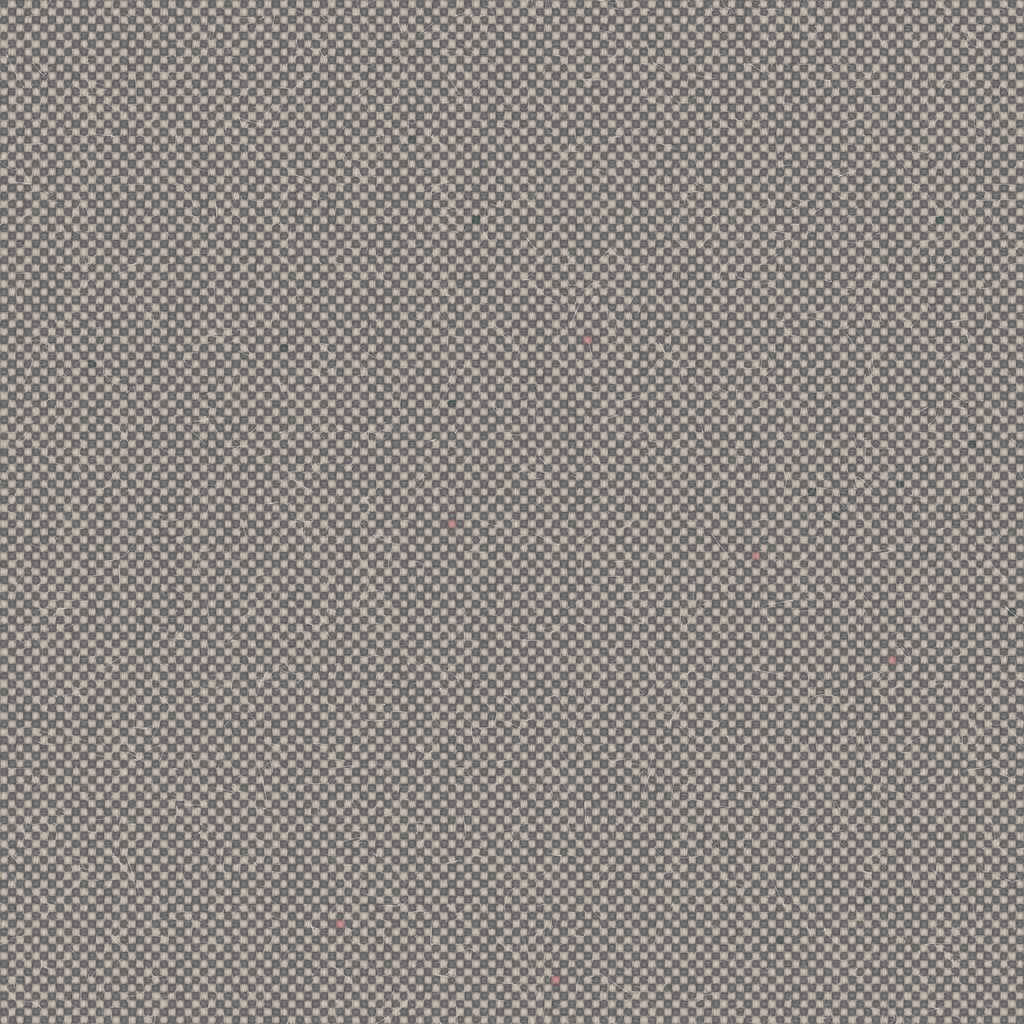
Texture map type: Color